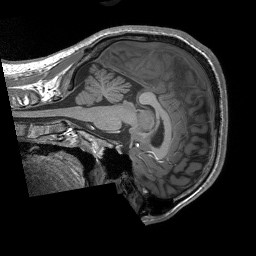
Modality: T1w
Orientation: sagittal
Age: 18
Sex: male
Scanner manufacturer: siemens
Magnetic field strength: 3 T
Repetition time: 1.9 s
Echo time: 0.00243 s